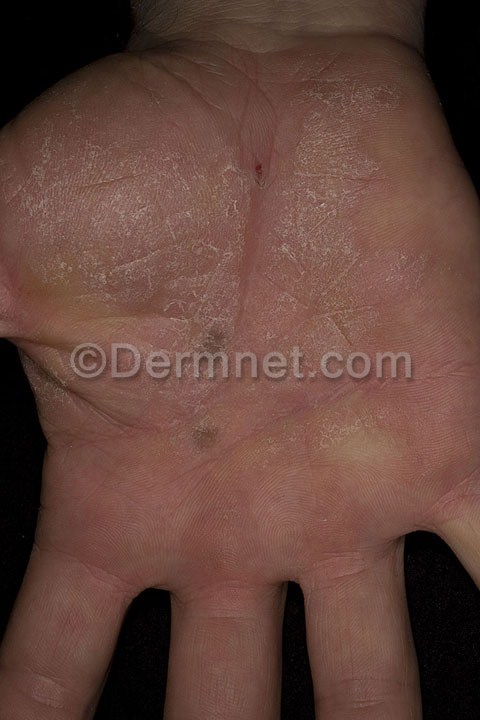
Disease: Psoriasis pictures Lichen Planus and related diseases